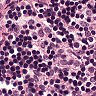
Metastatic tissue present: no